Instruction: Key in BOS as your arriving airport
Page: home
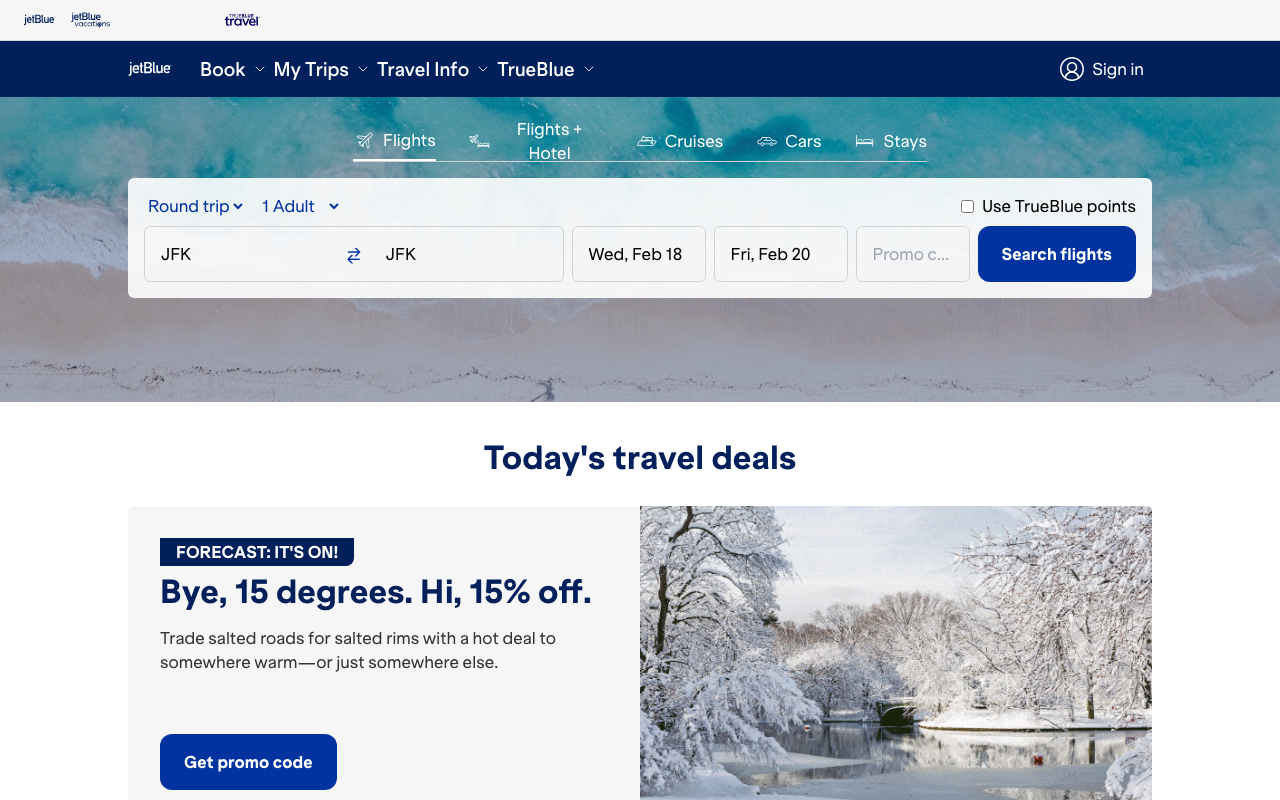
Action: type